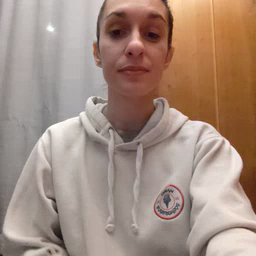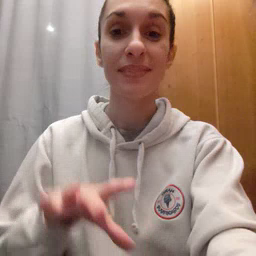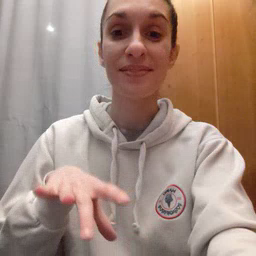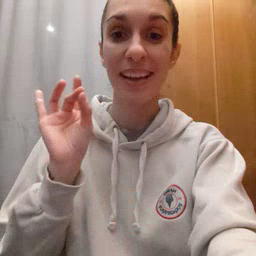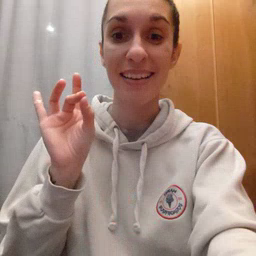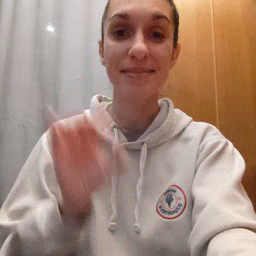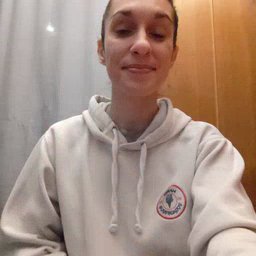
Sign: find